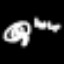
Label: hourglass